Chest X-ray:
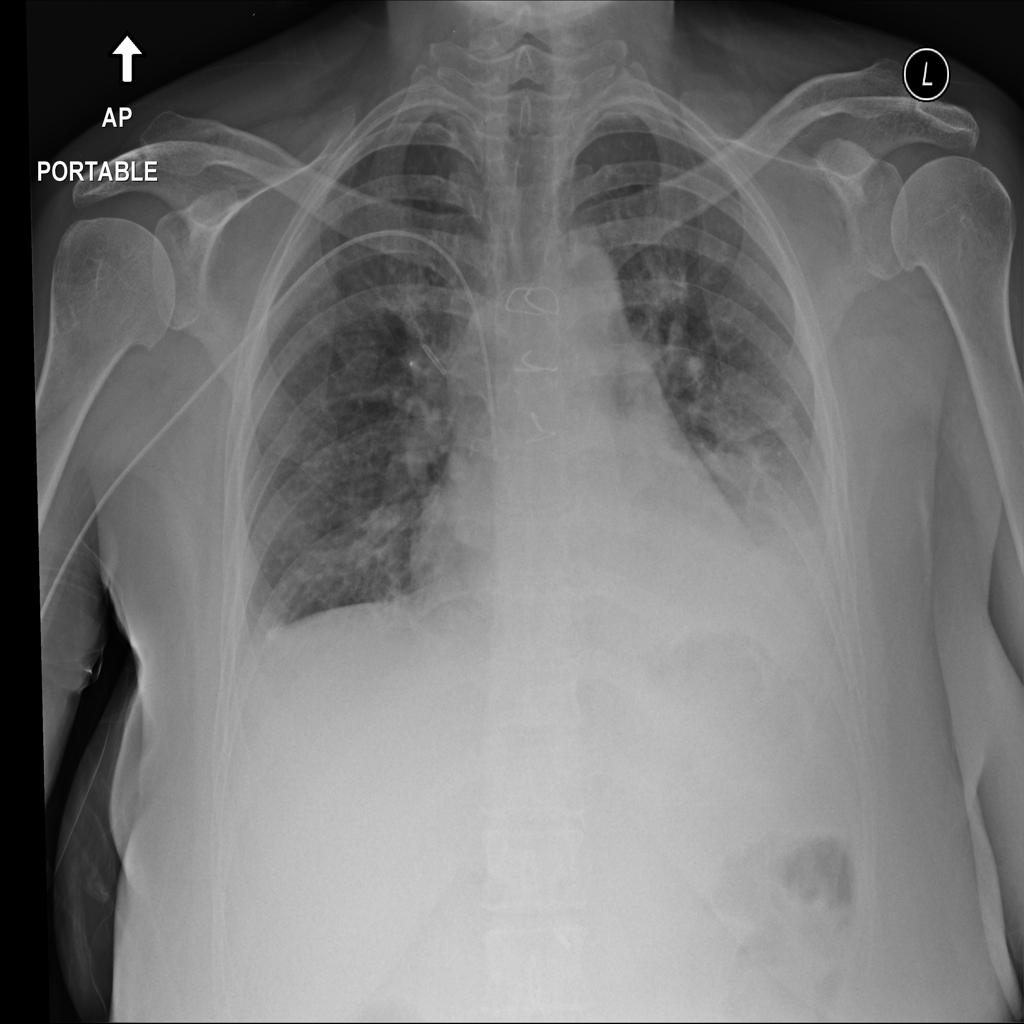
Findings: Consolidation, Effusion
No abnormal finding: no